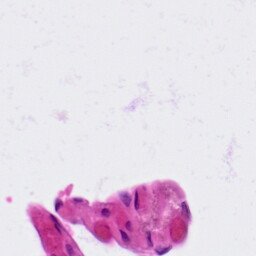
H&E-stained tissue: Lung